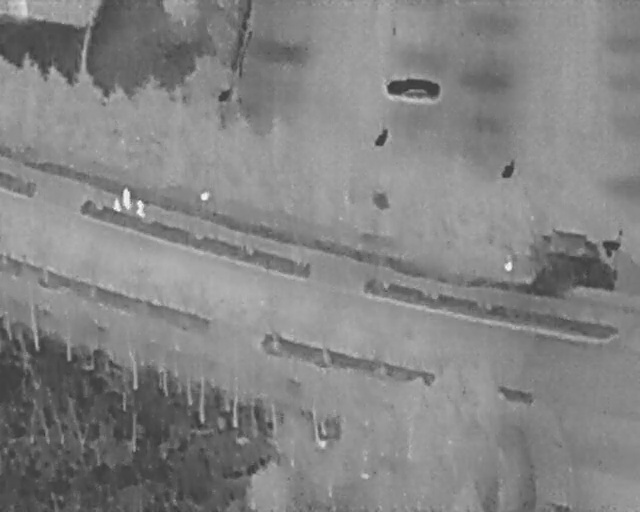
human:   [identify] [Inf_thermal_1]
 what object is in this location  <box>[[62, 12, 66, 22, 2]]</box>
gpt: <ref>1 medium car at the top</ref>